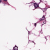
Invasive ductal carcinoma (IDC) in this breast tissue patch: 1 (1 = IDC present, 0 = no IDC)